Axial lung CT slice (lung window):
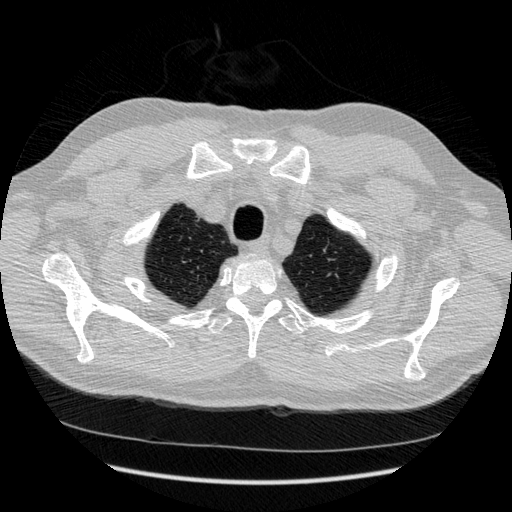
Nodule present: no